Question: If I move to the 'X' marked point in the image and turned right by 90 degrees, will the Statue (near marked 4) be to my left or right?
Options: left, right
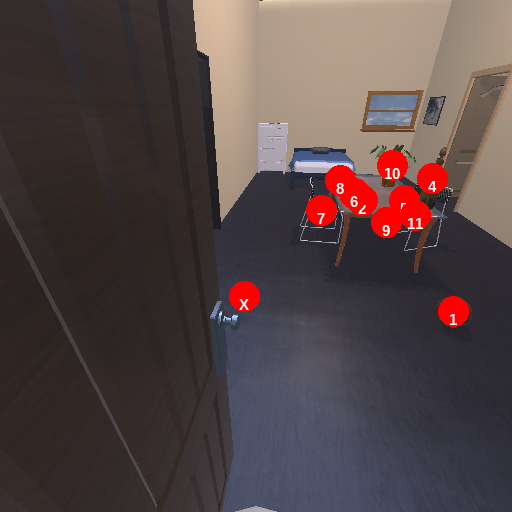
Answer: left